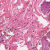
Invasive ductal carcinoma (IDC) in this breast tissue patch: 0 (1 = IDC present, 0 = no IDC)